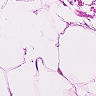
Metastatic tissue present: no